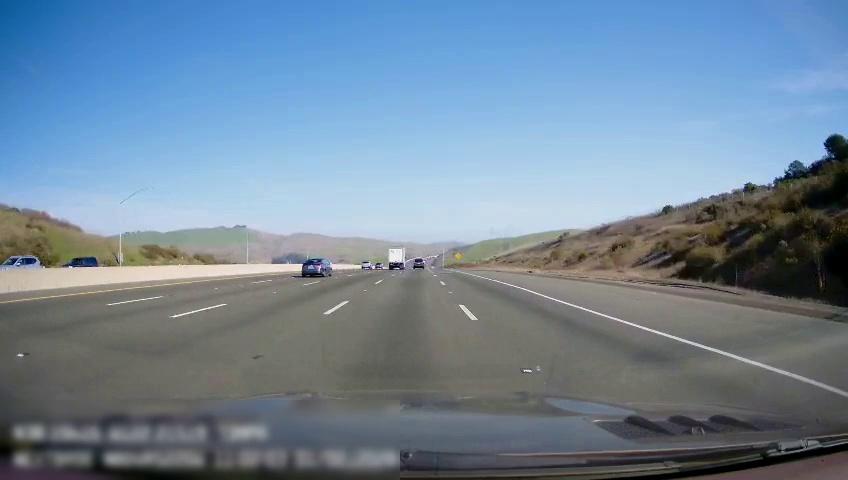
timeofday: Day
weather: Sunny
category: Drivable Space
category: Vehicles | Car
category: Vehicles | Car
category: Vehicles | Truck
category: Vehicles | SUV
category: Vehicles | SUV
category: Vehicles | SUV
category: Lanes | Alternate Lane
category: Lanes | Alternate Lane
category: Lanes | Alternate Lane
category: Lanes | Current Lane
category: Lanes | Current Lane
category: Lanes | Alternate Lane